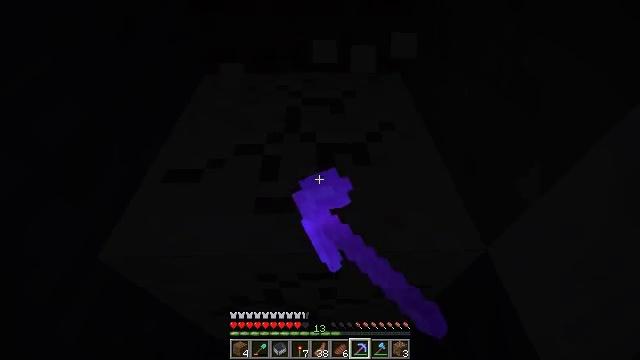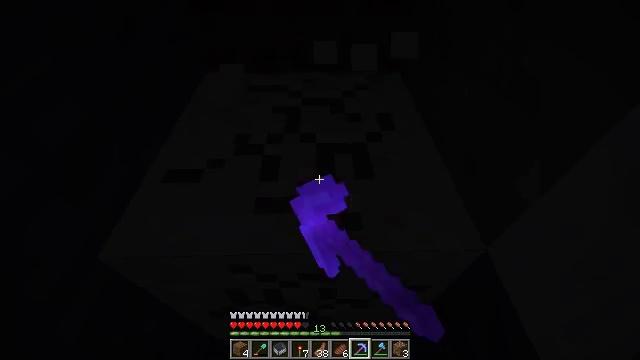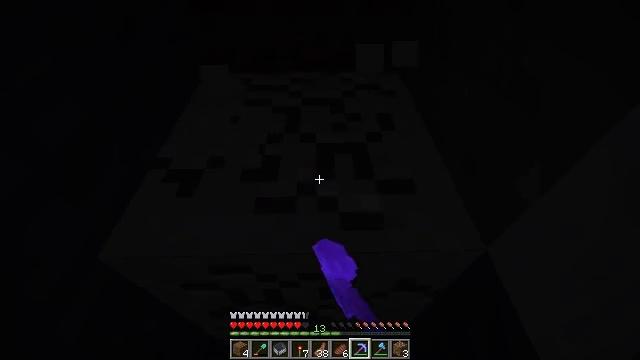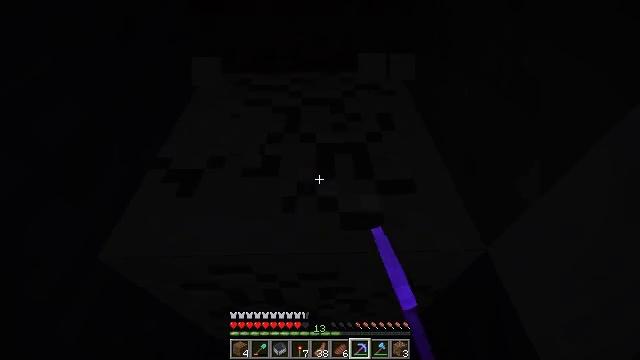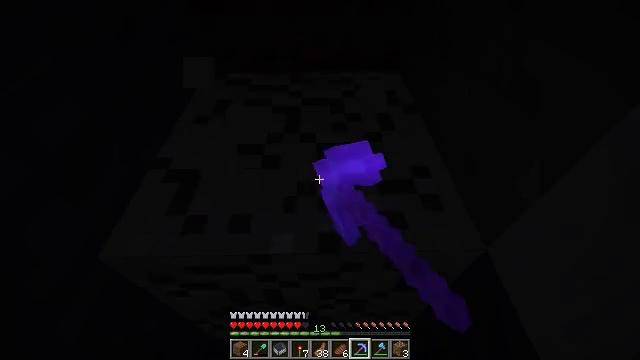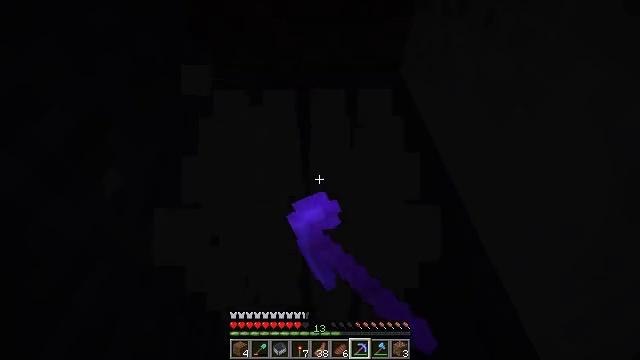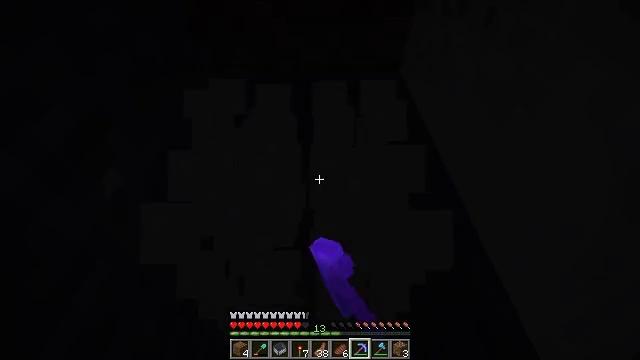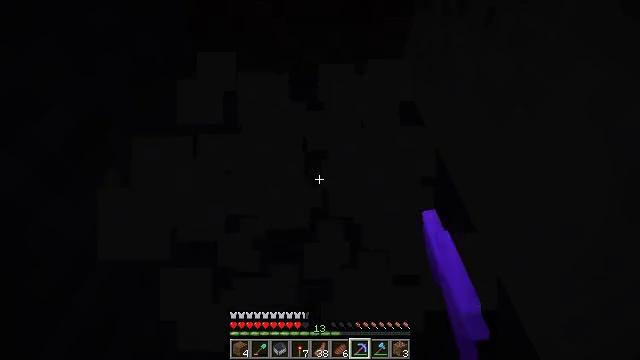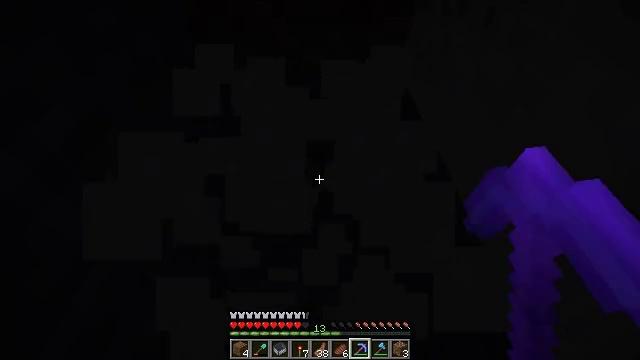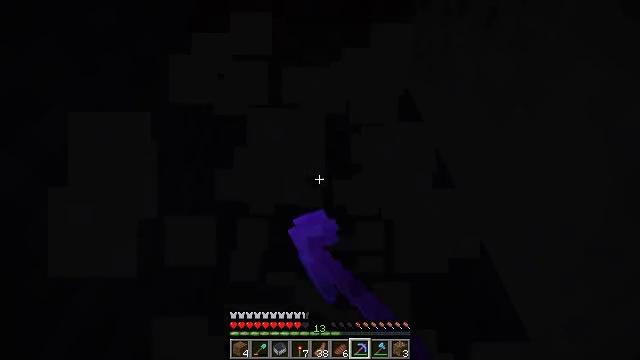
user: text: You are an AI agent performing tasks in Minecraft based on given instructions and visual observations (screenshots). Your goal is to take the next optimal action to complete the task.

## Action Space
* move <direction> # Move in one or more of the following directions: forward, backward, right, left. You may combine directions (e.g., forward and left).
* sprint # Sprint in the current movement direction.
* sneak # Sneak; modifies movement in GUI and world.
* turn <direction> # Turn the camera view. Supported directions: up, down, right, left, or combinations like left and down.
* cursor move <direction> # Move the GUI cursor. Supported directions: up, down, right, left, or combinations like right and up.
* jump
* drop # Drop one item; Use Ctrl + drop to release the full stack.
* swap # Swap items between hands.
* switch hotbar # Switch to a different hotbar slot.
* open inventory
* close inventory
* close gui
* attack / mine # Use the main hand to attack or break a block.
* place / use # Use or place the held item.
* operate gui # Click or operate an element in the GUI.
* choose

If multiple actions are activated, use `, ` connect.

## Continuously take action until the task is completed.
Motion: motion action
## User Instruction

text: Dig up some sand.
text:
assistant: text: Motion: attack / mine
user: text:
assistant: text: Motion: attack / mine
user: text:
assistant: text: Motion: attack / mine
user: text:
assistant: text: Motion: attack / mine
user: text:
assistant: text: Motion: attack / mine
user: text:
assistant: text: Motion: attack / mine
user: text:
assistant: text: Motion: attack / mine
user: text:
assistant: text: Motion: attack / mine
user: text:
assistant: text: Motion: attack / mine
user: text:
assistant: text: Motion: attack / mine